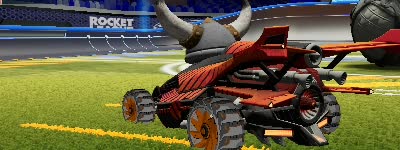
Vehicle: aftershock